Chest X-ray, PA view. Patient: 26 years old, sex M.
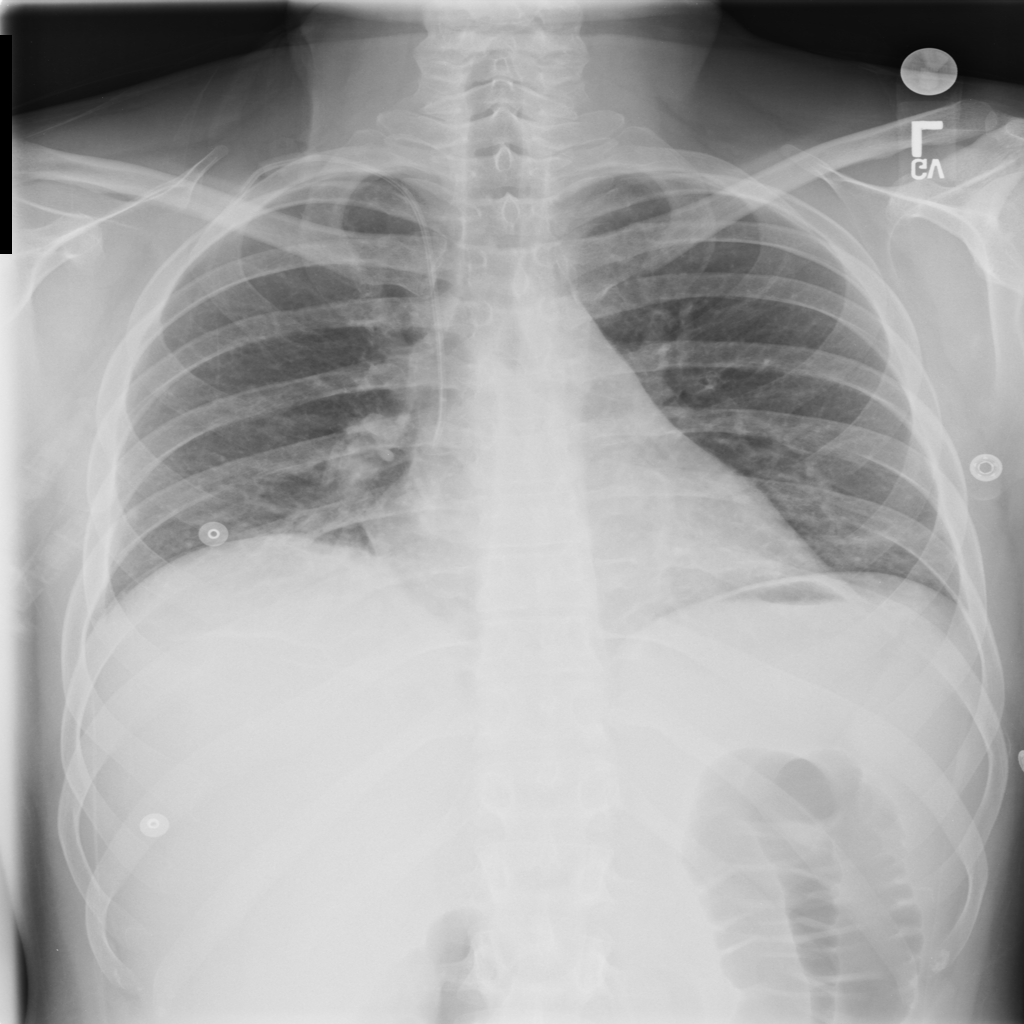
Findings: Infiltration